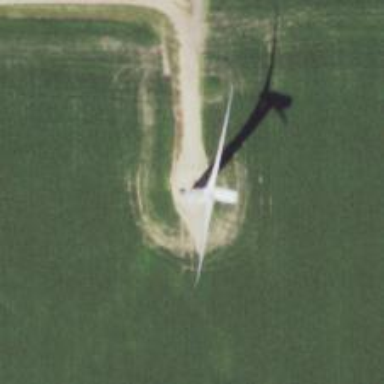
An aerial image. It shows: Wind generator using wind turbines of horizontal axis.